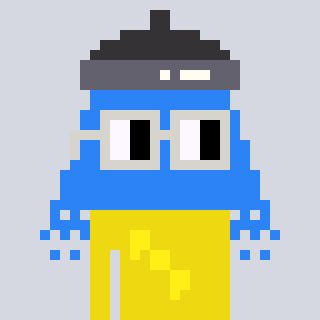
a pixel art character with square light gray glasses, a shower-shaped head and a yellow-colored body on a cool background